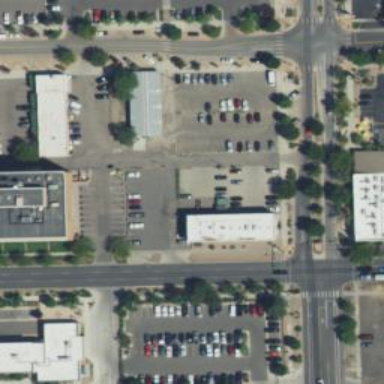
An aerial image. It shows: Parking space.